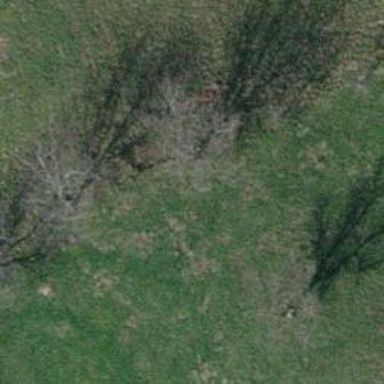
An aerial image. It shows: Single tag "natural: tree."